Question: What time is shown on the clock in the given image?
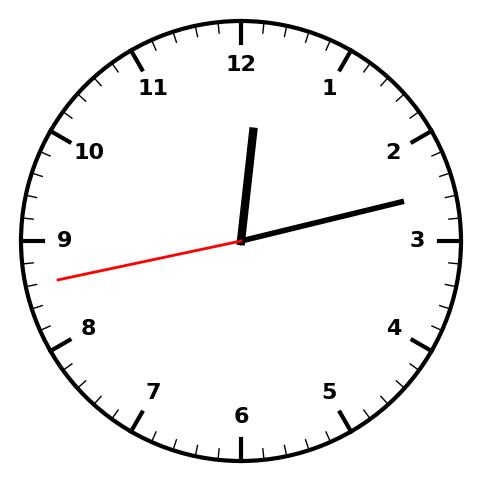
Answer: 12:12:43